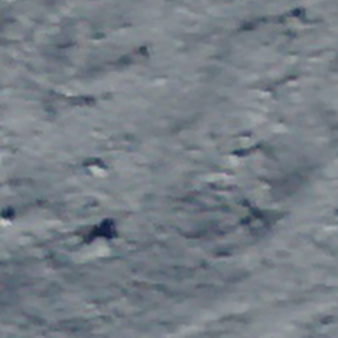
Label: other